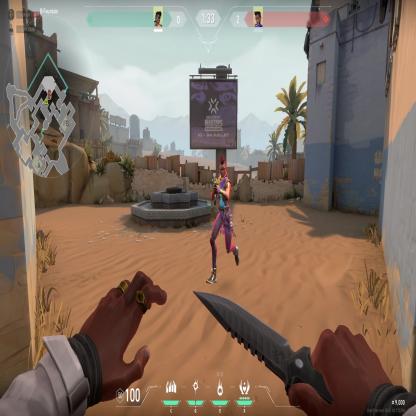
Label: enemy